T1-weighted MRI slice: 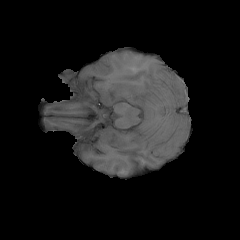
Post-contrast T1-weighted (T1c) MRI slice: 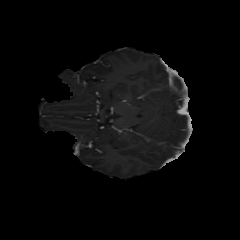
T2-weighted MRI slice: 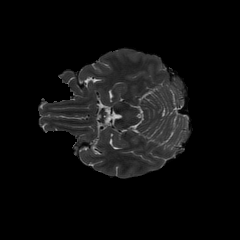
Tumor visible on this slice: no